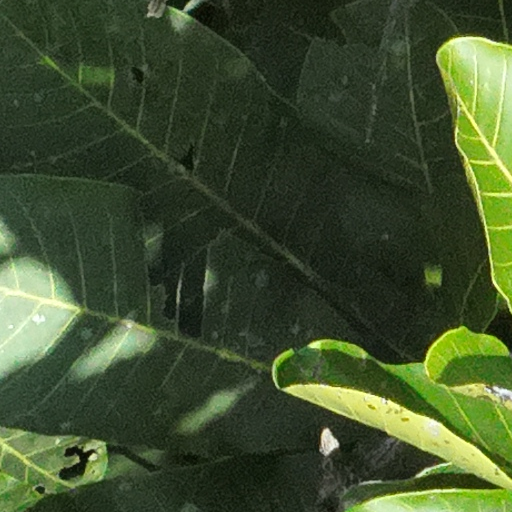
Species: Anacardium excelsum
GBIF accepted scientific name: Anacardium excelsum
Crown area (m\u00b2): 352.081